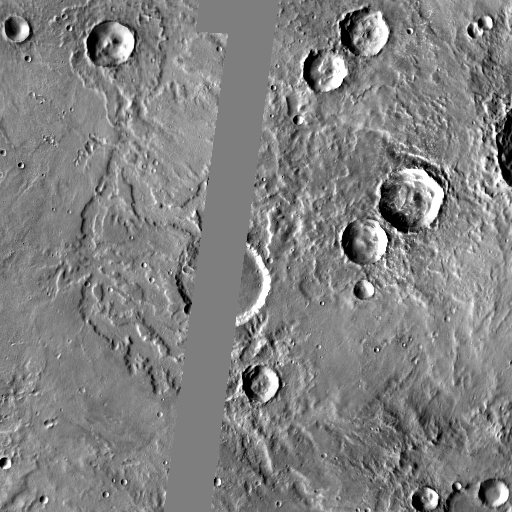
Crater classes present: Background, Other, Layered, Secondary